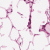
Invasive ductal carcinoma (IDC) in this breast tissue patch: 0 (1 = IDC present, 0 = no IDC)